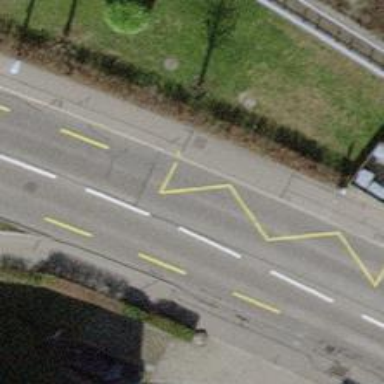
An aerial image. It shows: Bus stop with platform for public transport.